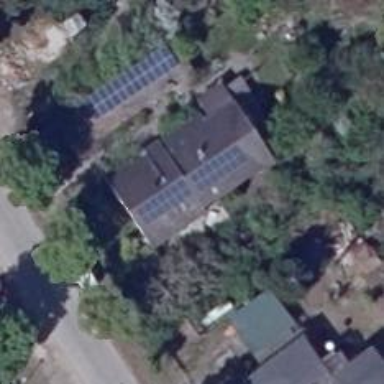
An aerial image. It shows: Solar photovoltaic panel generator producing electricity in small installation.